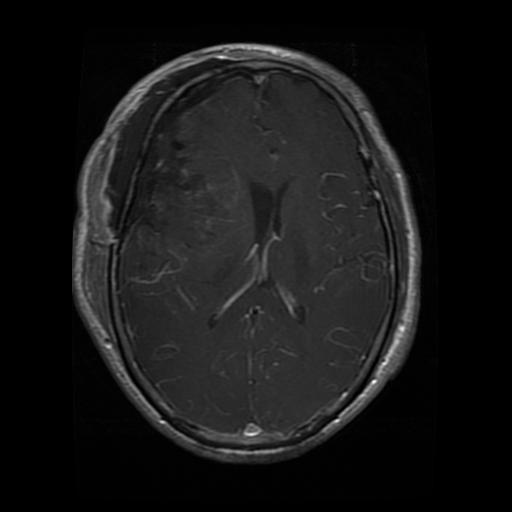
Label: glioma